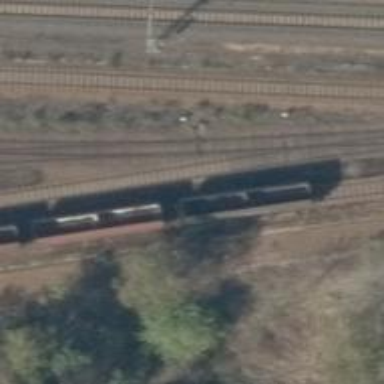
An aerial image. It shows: Railway switch.